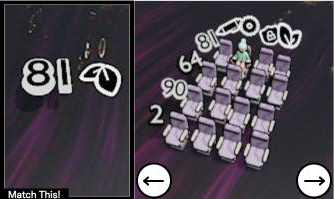
Task: seats
Answer: no